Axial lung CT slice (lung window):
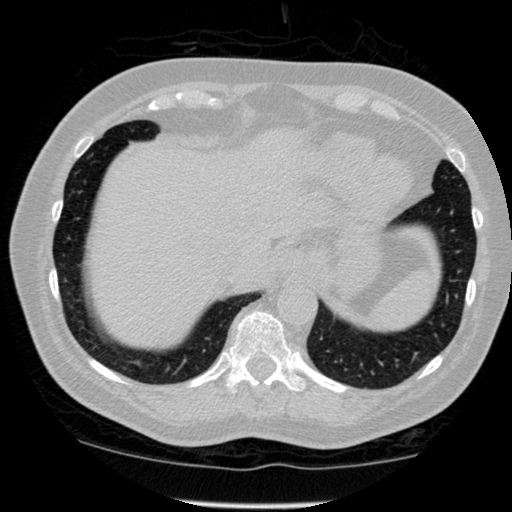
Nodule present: no